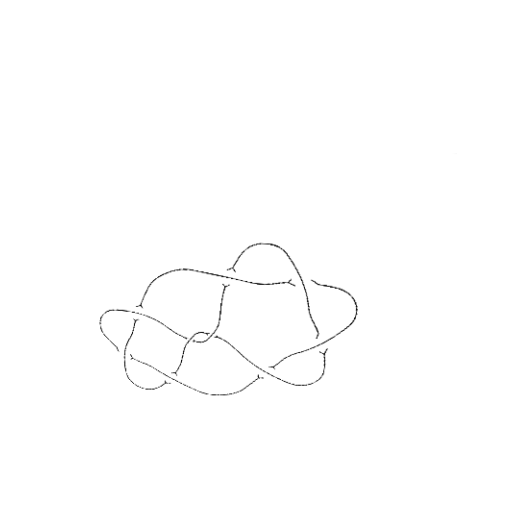
Crossing number: 9